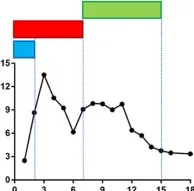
Dynamic changes in infection indexes and platelet counts in the patient after admission. (A, B) The neutrophil and leucocyte counts decreased significantly 7 days after admission.
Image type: pathology (immunostaining)